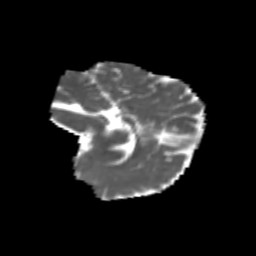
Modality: MD
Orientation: sagittal
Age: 6
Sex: male
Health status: healthy